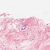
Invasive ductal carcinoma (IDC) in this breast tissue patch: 0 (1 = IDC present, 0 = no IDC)